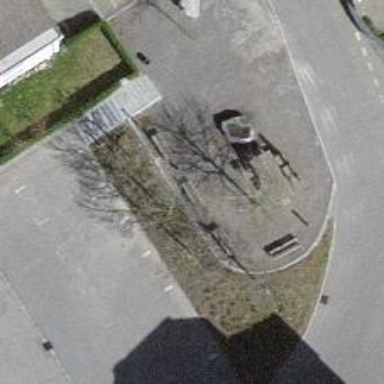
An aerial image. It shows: Bench.